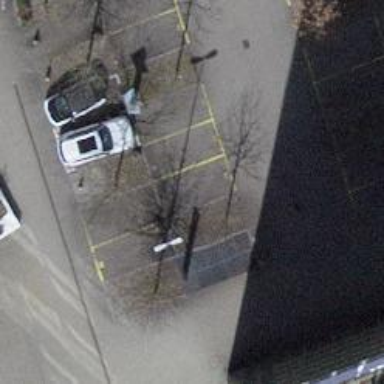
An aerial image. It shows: Car-sharing service available at this location.